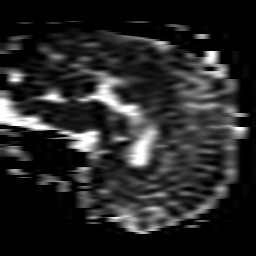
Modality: ADC
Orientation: sagittal
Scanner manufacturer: philips
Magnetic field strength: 1.5 T
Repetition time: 3.122 s
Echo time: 0.06163 s